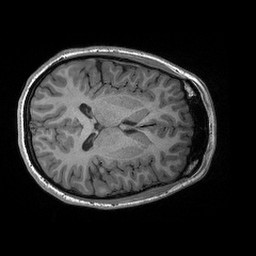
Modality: T1w
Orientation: axial
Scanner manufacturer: siemens
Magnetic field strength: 3 T
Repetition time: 2.3 s
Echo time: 0.00298 s